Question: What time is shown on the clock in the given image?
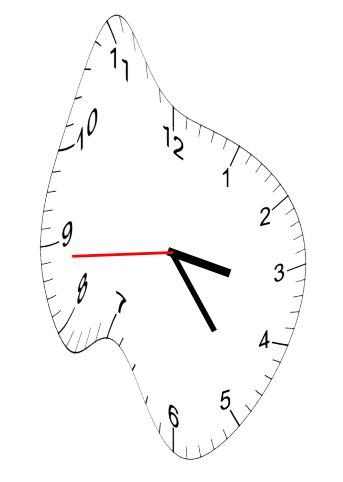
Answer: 03:23:44